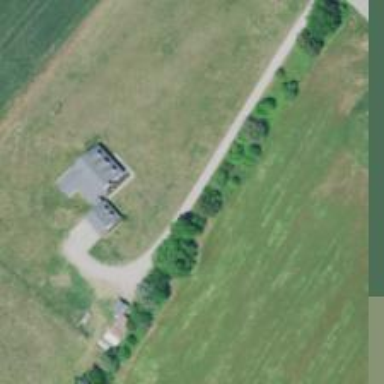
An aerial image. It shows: Driveway.